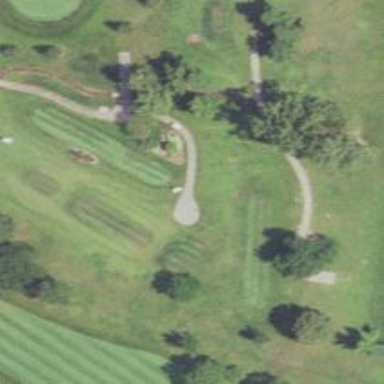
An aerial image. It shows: Service road designated as golf cart path.